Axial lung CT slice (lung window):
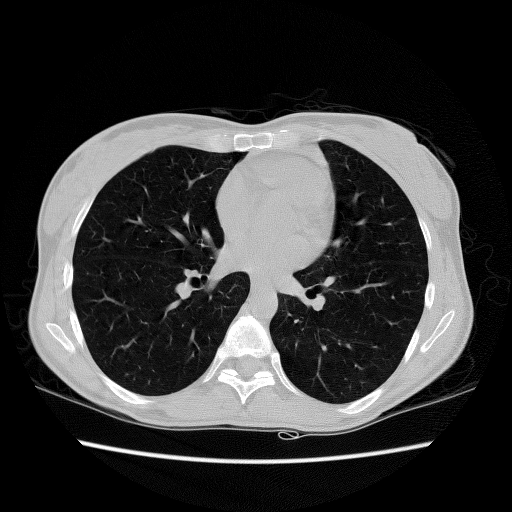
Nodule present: no